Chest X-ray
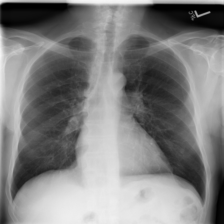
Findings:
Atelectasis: negative
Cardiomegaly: negative
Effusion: negative
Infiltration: negative
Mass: negative
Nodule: positive
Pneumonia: negative
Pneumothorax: negative
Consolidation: negative
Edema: negative
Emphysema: negative
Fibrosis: negative
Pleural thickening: negative
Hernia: negative